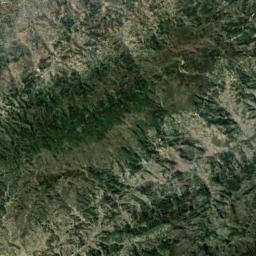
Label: mountain